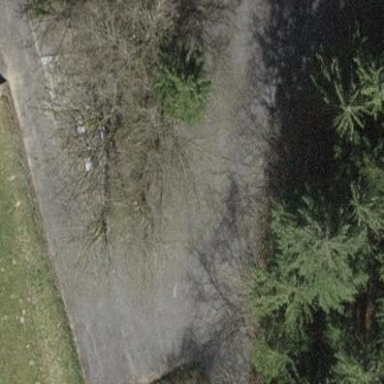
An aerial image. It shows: Parking area with pebblestone surface.